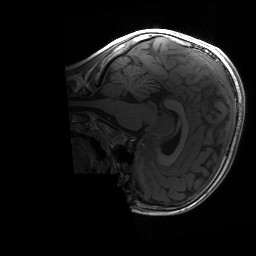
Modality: T1w
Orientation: sagittal
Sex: male
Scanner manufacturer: siemens
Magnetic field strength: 3 T
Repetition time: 1.9 s
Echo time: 0.00243 s